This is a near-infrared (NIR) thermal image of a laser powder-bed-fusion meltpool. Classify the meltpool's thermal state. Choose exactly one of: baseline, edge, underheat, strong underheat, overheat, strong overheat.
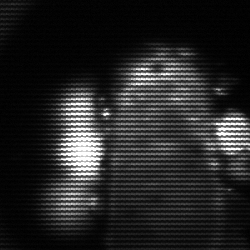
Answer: strong underheat